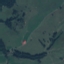
Land use / land cover: Pasture